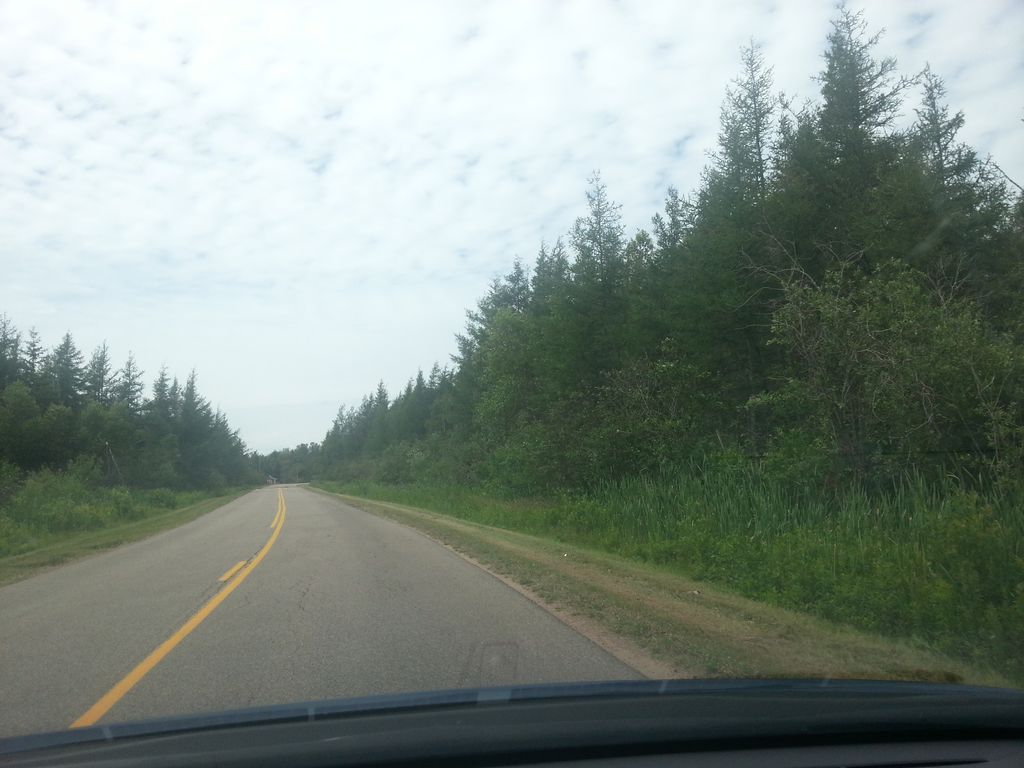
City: charlottetown